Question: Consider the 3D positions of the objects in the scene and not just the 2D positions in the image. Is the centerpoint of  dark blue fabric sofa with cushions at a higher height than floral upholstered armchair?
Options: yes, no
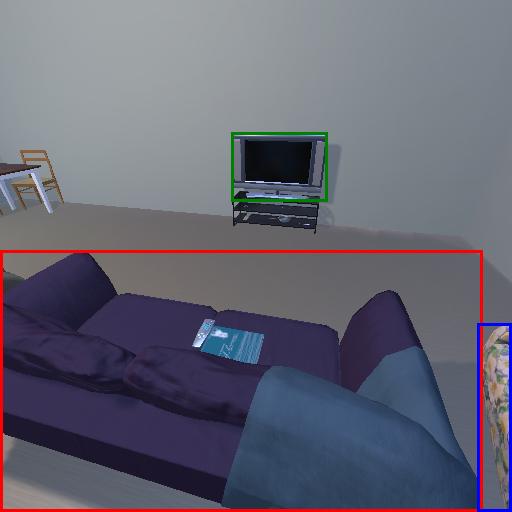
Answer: yes